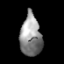
Tissue: prostate
Cell type: Myeloid cells
Senescence score: 0.3541
Nuclear area (px): 864
Mean DAPI intensity: 144.28